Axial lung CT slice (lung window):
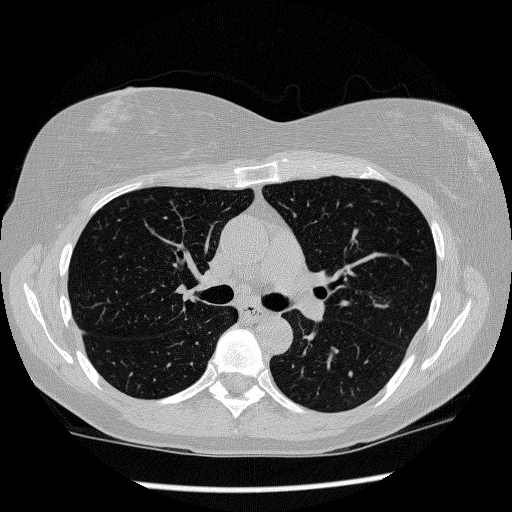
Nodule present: no